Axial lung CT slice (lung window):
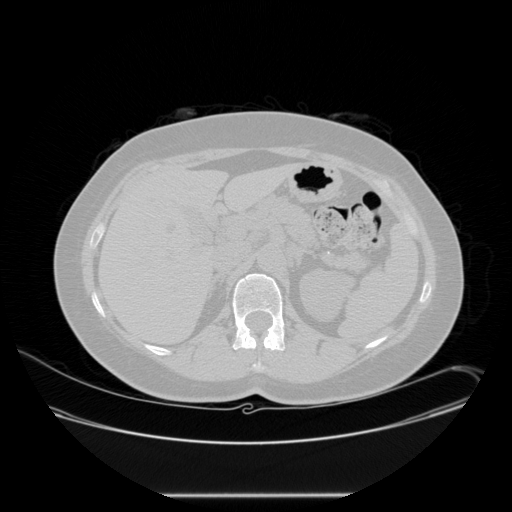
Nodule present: no